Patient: sex F, age 68
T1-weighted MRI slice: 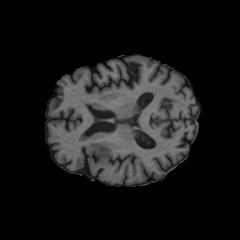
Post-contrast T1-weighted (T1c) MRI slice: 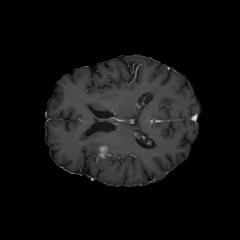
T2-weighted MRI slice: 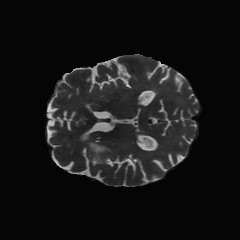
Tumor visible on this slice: yes
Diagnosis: Glioblastoma, IDH-wildtype
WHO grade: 4